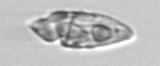
Label: Katodinium_or_Torodinium